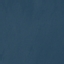
Land use / land cover: SeaLake